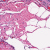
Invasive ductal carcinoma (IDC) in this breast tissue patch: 0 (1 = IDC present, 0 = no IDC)